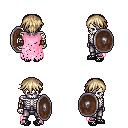
a pixel art fantasy rpg character, male body template, skeleton, pink tattered cape, metal pants, white blonde short bangs hairstyle, cloth bracers, ghillies, shield, four views (front, back, left, right), 2x2 character sprite sheet, small pixel art, hard edges, no anti-aliasing